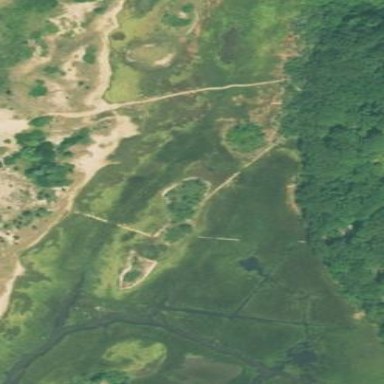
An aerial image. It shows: Marshy wetland area.